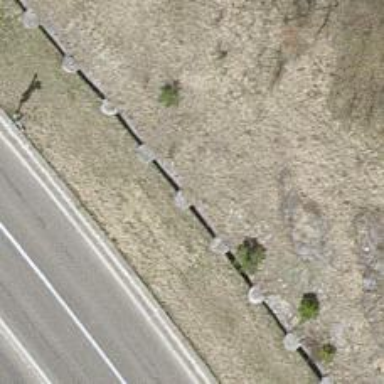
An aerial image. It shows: Retaining wall.